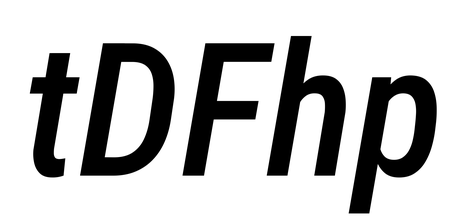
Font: Roboto-Italic_Condensed_Medium_Italic